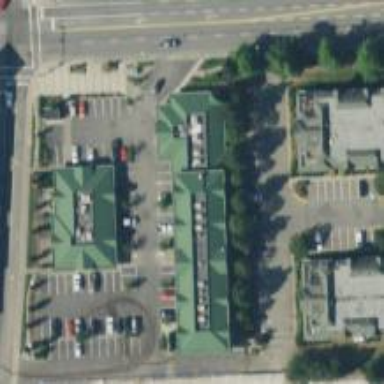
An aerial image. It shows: Convenience shop.